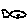
Label: fish